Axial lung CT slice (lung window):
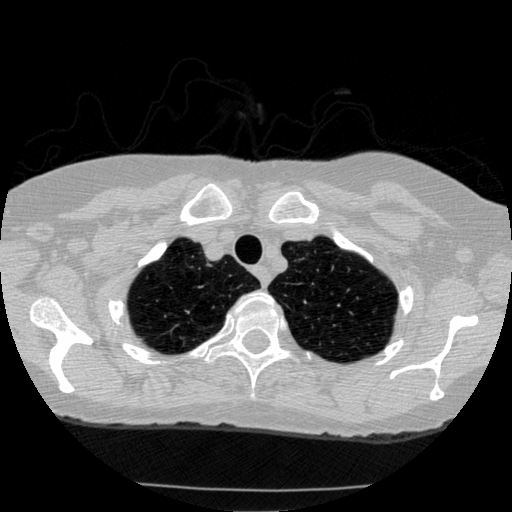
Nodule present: no